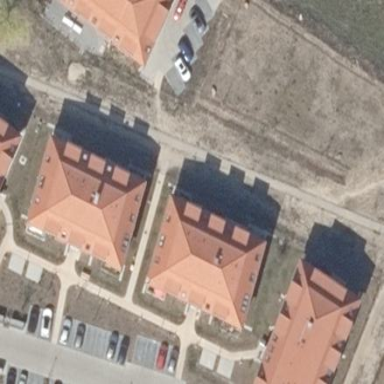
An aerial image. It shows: Residential area.